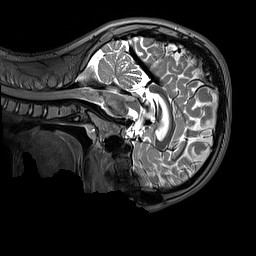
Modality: T2w
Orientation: sagittal
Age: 11
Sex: male
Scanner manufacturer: siemens
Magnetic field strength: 3 T
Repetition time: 3.2 s
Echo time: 0.408 s